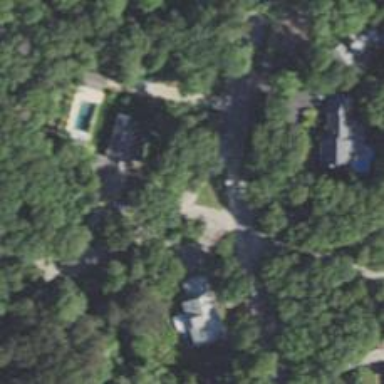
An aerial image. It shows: Residential road.